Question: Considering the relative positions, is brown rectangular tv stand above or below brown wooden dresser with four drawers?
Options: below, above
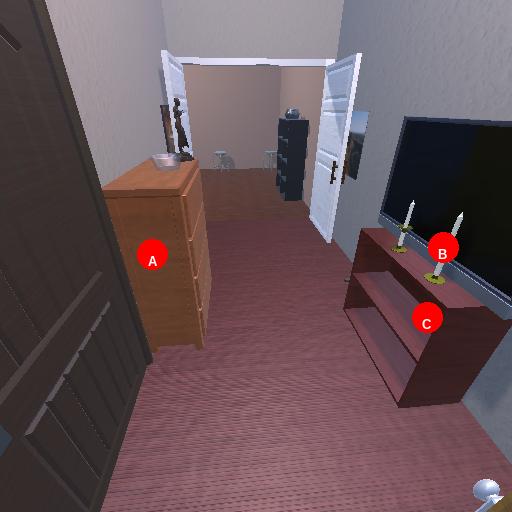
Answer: below